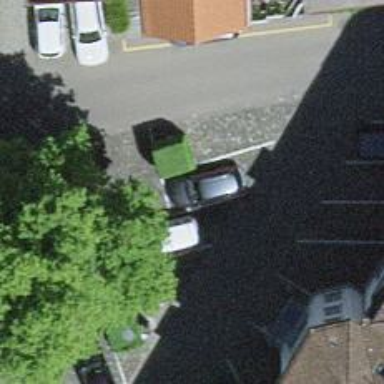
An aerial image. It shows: Car-sharing service available at this location.